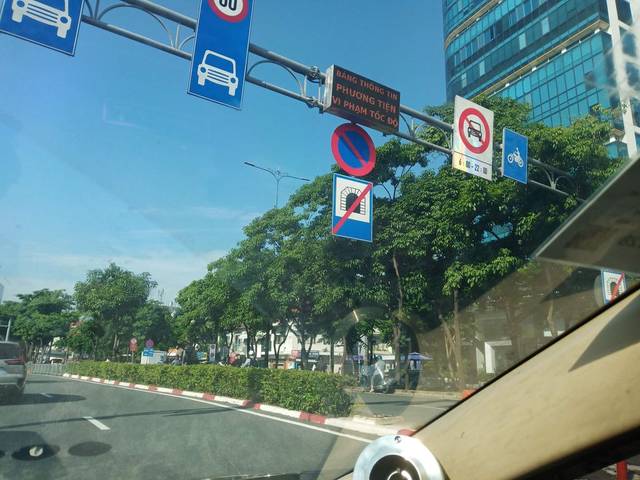
Region: Vietnam
Coordinates: 10.767, 106.702